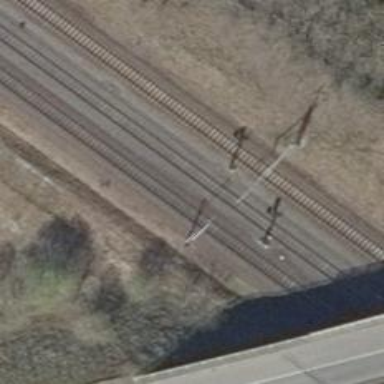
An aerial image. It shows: Railway signal.